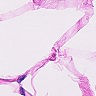
Metastatic tissue present: no